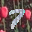
Label: 7